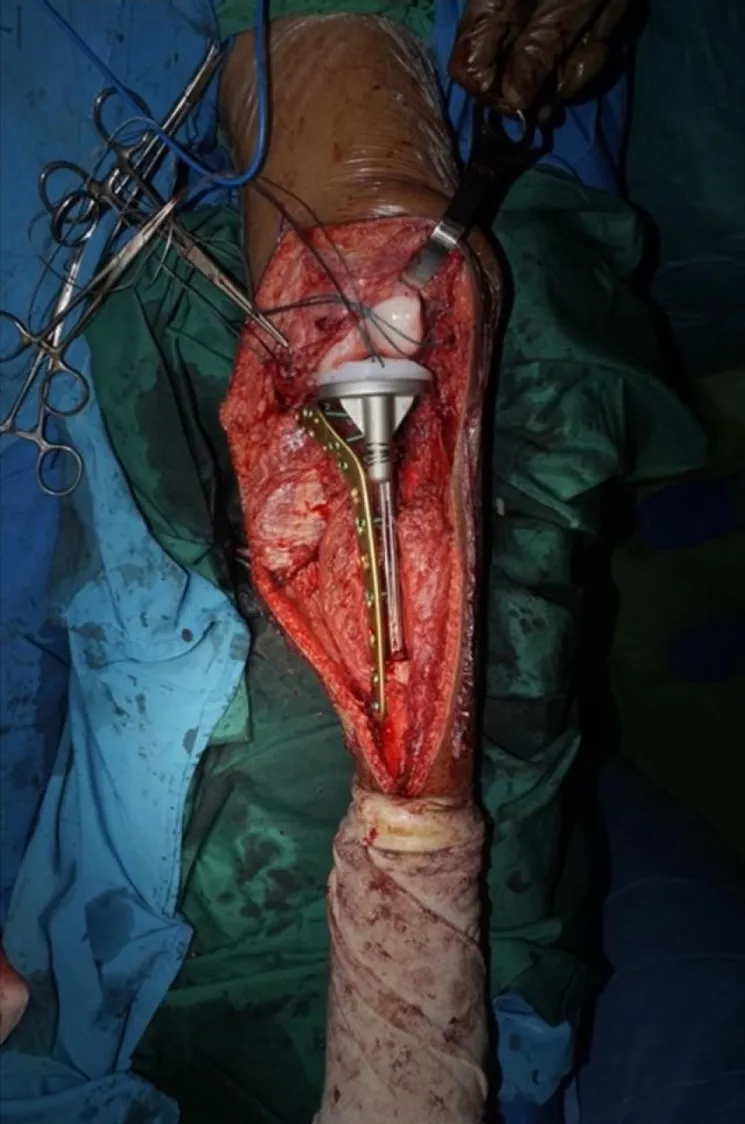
Construction of The Implant. We drilled the insert component of the tibial to make a hole later for suturing the remaining ACL and PCL. We added K-nail below the stem of base plate tibia and combined it with proximal tibial plate using cerclage wire.
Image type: medical_photograph (other_medical_photograph)